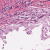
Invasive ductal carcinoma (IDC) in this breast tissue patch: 1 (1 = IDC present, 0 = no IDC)